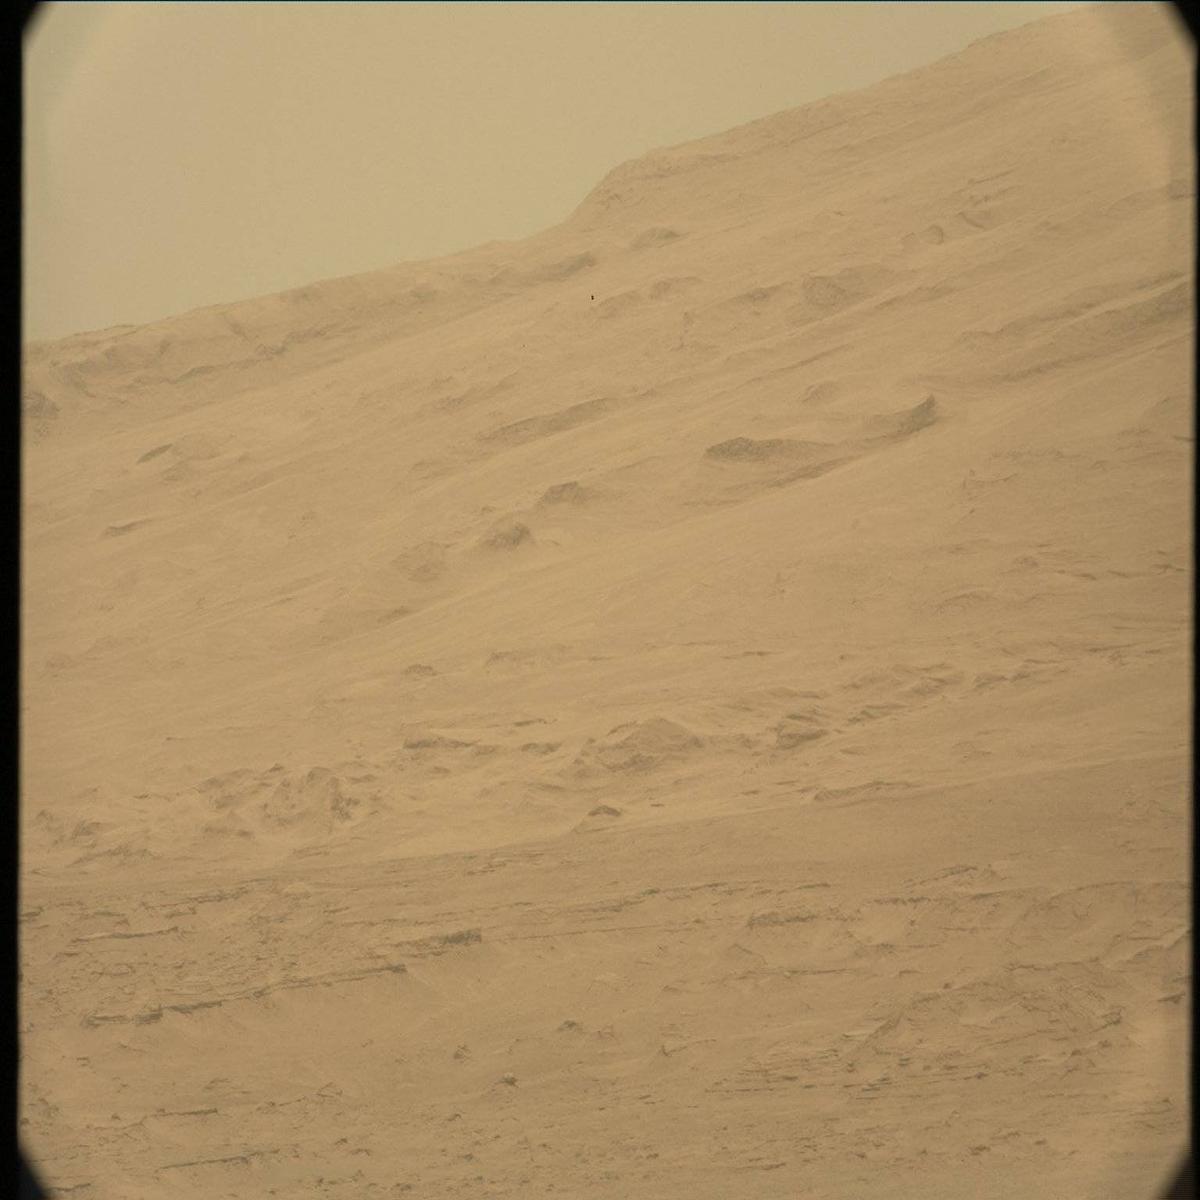
Terrain classes present: Ridge, Sand / Soil, Sky